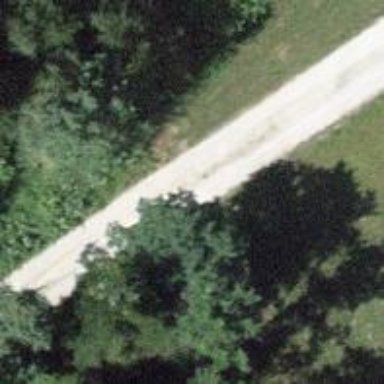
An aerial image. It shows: Compacted track with grade2 surface.